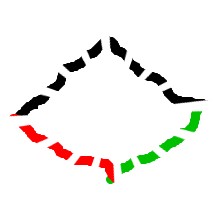
Shape: rhombus